Question: My project worked perfect this error which occurred for me after my system get restarted unfortunately even though I have reinstalled Java and android studio even though I did't get solved what could be the solution.

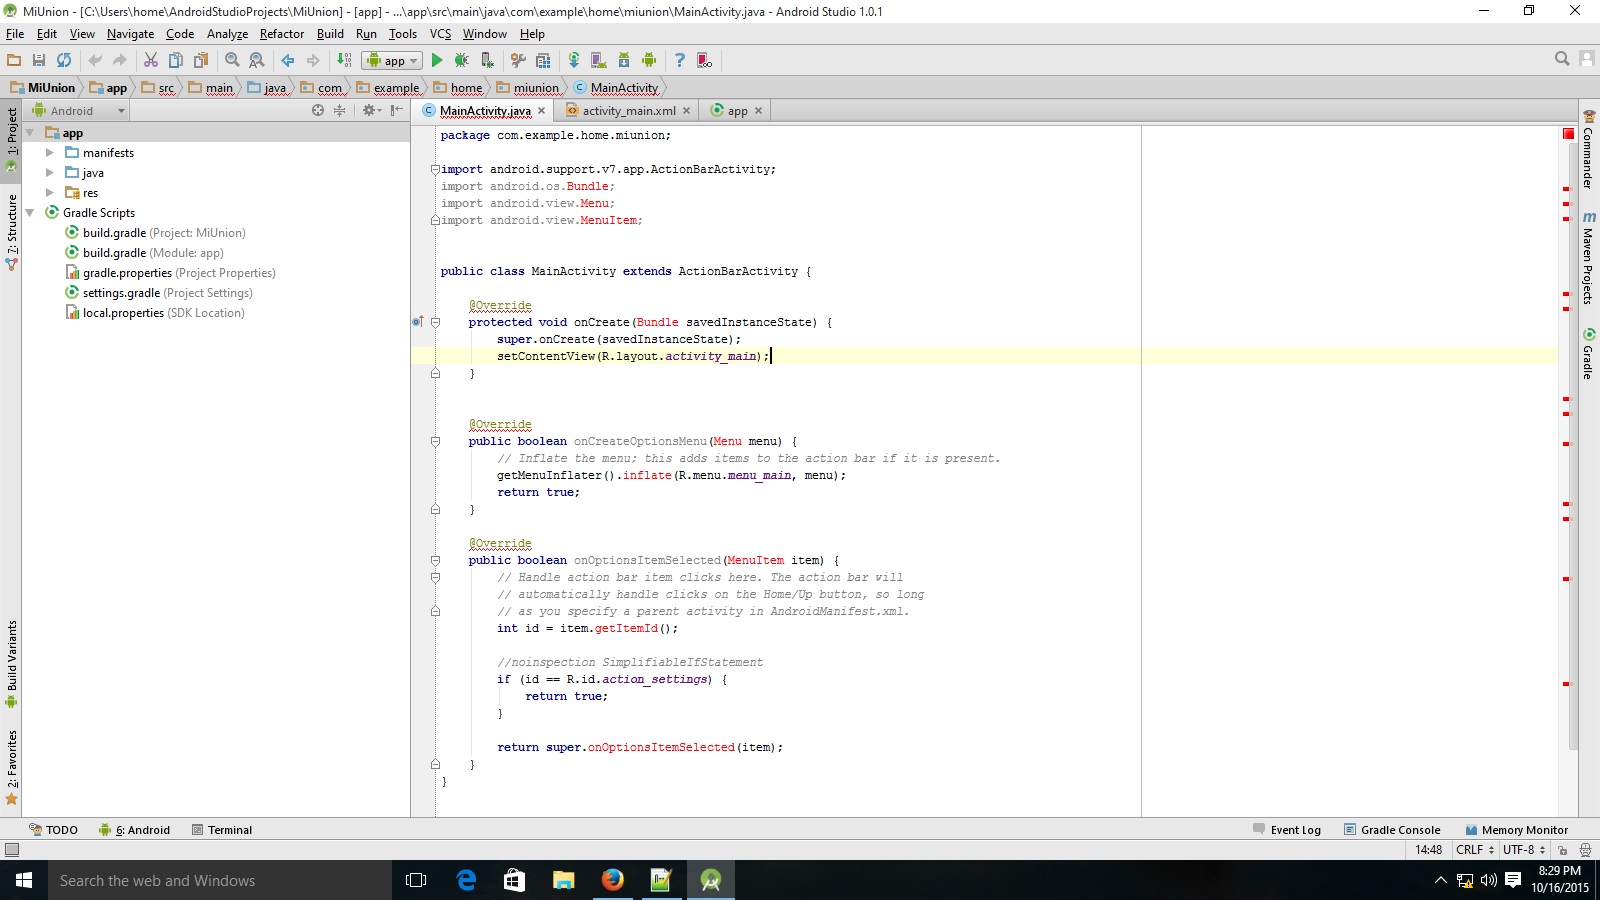
Answer: Have you tried rebuilding, cleaning project and or invalidate caches?
Build -> Clean Project
Build -> Rebuild Project
File -> Invalidate caches / Restart